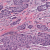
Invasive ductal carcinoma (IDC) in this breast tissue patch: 1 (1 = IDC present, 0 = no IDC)